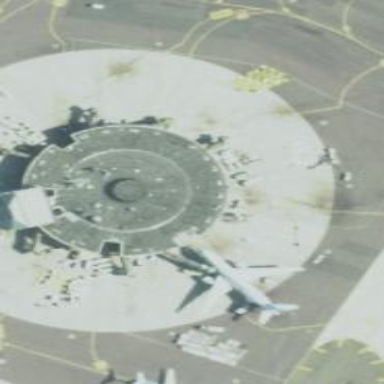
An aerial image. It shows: Airport gate.